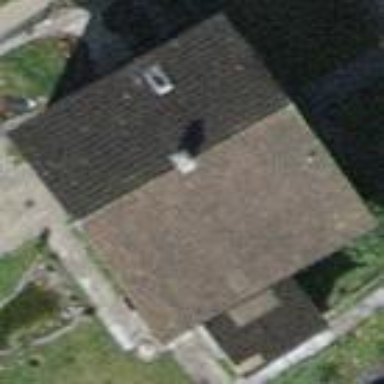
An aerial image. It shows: Detached building.